【题型】填空题　【知识点】函数　【难度】easy
定义在区间 $[0, 2\pi]$ 的函数 $y = \sin 2x$ 与 $y = \cos x$ 的图象交点个数为\underline{\qquad\qquad}.
【解答】
【答案】 $4$

【分析】 在平面直角坐标系中，分别画出 $y = \sin 2x$ 与 $y = \cos x$ 的图象，根据图象即可求解.

【详解】 在平面直角坐标系中，函数 $y = \sin 2x$ 与 $y = \cos x$ 的图象如图所示，

根据图象，可得函数 $y = \sin 2x$ 与 $y = \cos x$ 的图象交点个数为 $4$.

故答案为：$4$.
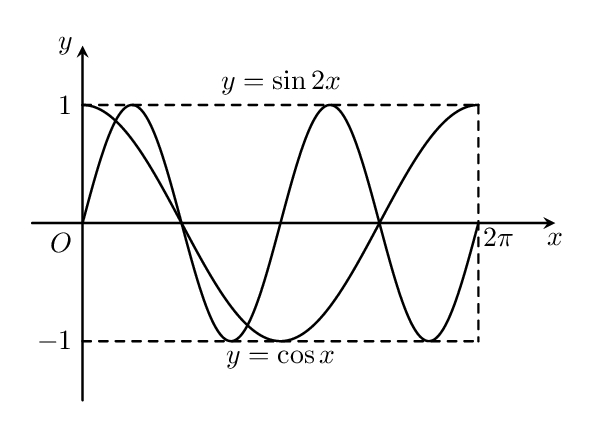